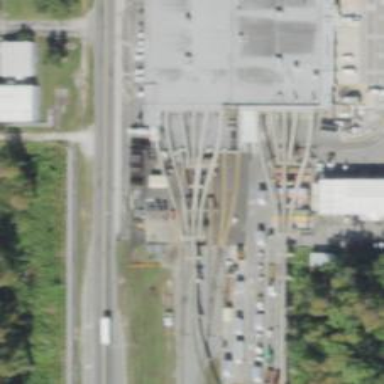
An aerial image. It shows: Monorail railway bridge leading to electrified rail yard.